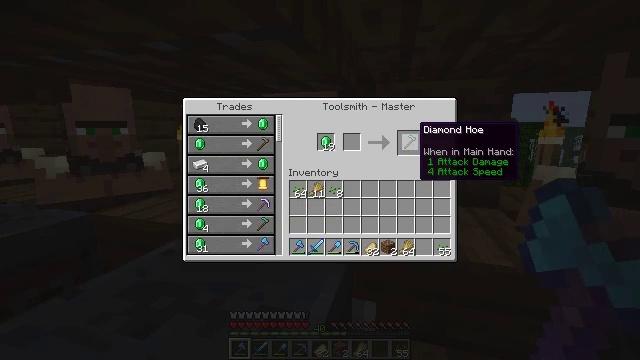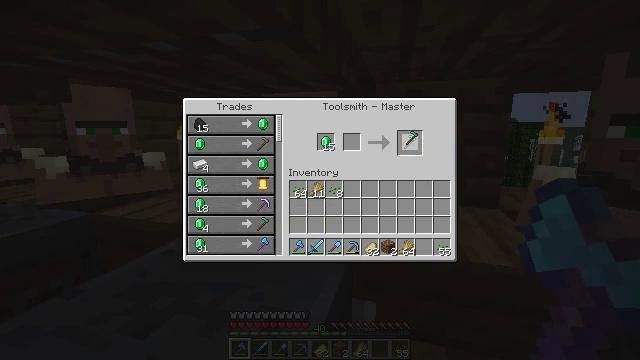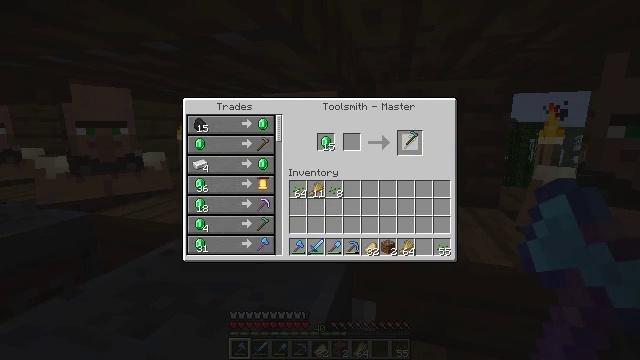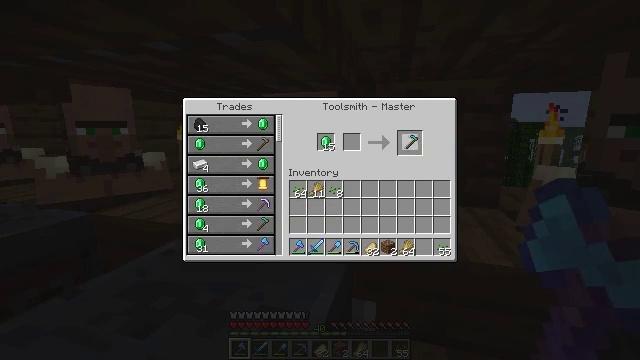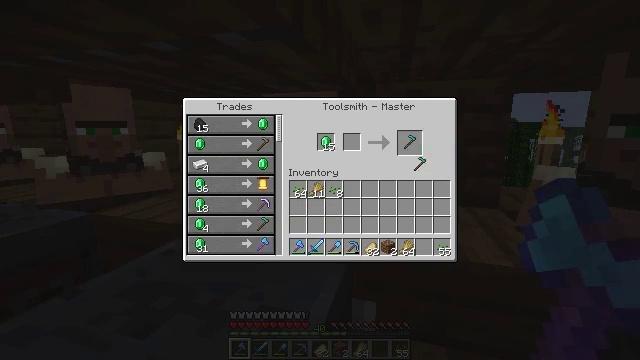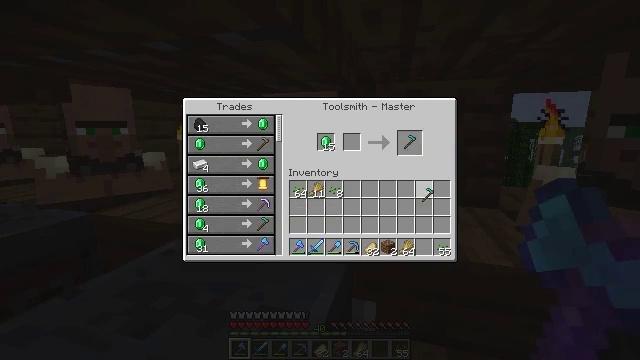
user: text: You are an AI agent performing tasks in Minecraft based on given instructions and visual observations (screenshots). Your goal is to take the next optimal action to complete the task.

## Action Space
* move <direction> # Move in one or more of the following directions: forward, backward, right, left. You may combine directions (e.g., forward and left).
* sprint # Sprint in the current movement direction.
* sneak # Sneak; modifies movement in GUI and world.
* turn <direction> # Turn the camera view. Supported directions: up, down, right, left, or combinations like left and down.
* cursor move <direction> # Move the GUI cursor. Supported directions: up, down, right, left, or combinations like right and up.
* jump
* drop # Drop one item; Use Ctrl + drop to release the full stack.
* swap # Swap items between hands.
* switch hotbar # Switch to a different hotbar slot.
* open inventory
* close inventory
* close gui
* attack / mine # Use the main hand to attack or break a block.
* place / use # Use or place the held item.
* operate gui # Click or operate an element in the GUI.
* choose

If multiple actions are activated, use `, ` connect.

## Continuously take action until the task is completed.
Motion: motion action
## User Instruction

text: Create a diamond hoe using diamonds and sticks.
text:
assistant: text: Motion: operate gui
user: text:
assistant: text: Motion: operate gui
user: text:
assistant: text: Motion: no_op
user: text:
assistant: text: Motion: cursor move right and down
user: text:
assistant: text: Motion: cursor move right and down
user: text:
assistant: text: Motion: no_op